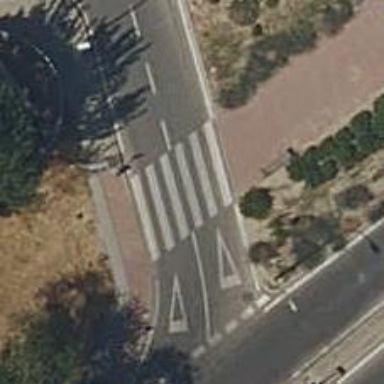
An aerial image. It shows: Pedestrian crossing with zebra markings on footway.